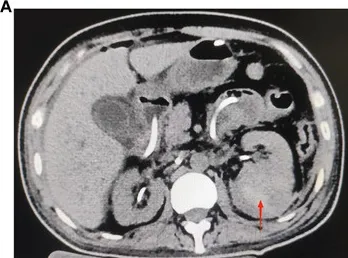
(A) CT of both kidneys. The left kidney is increased in size, heterogeneous in density, with multiple patchy hyperdense shadows and a few flocculent hyperdense shadows seen in the perirenal space of the left kidney. The red arrow indicates a hematoma in the lower pole of the left kidney (September 27, 2022, day 5 of transfer to ICU).
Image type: radiology (ct)